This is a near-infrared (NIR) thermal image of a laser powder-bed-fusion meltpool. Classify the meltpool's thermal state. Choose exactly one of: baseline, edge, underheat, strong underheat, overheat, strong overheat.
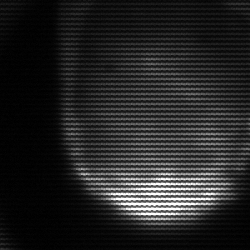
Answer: edge